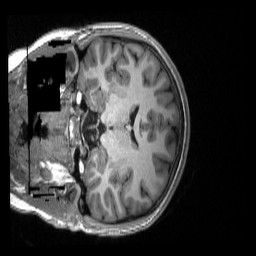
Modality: T1w
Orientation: coronal
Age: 13
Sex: female
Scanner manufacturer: siemens
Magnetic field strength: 3 T
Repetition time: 2.53 s
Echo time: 0.00169 s